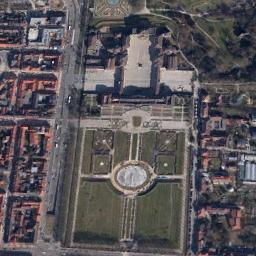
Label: palace